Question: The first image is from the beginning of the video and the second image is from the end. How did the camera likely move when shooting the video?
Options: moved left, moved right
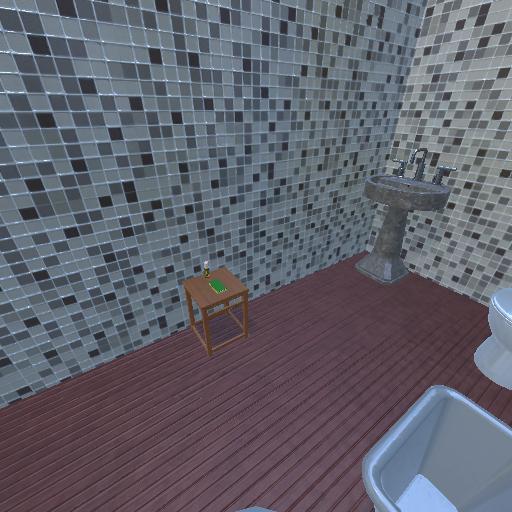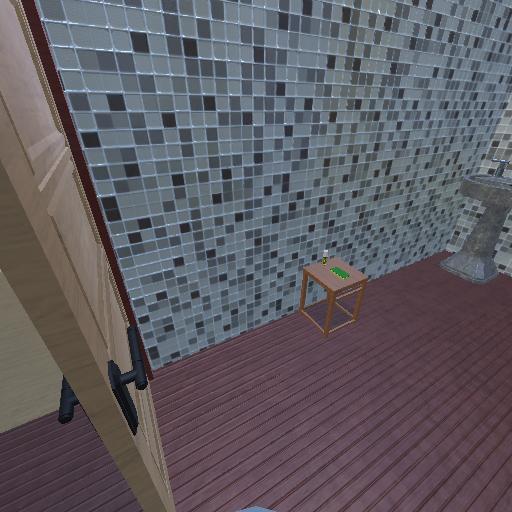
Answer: moved left